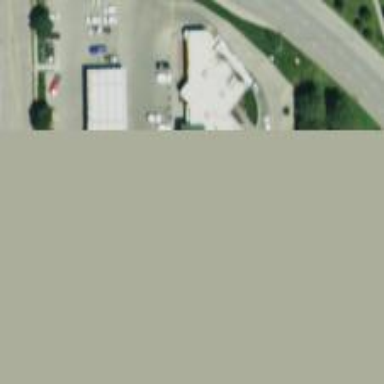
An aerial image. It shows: Convenience shop.